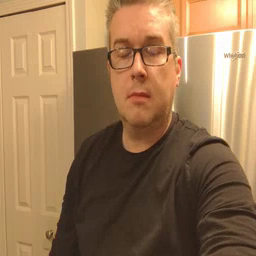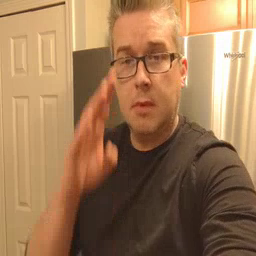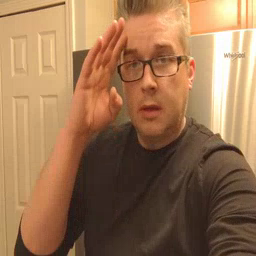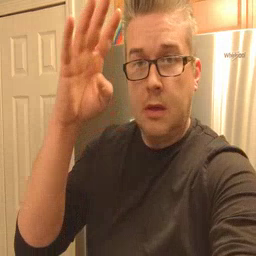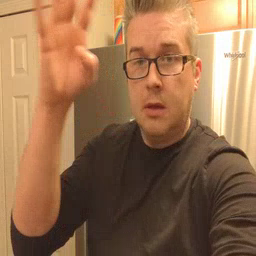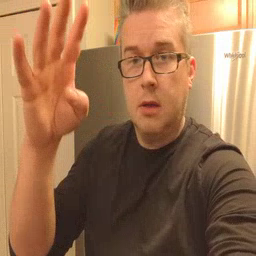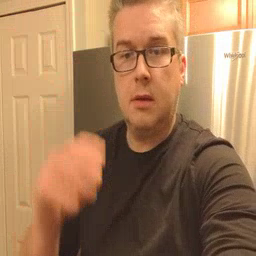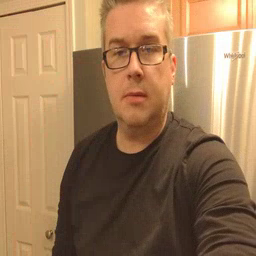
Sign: pretend